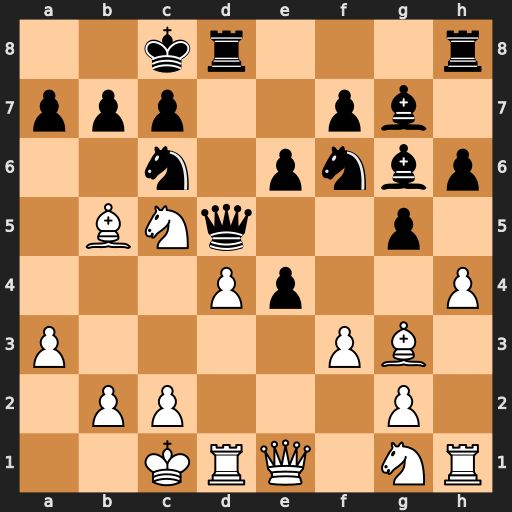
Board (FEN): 2kr3r/ppp2pb1/2n1pnbp/1BNq2p1/3Pp2P/P4PB1/1PP3P1/2KRQ1NR
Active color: w
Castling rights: -
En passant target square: -
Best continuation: c4 Qxc5 dxc5